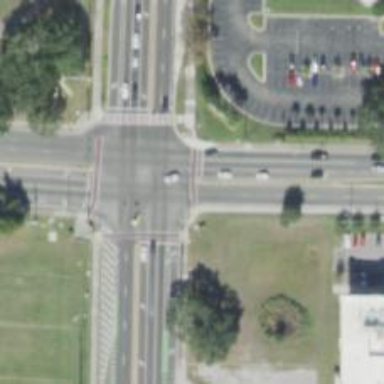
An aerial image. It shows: Marked road crossing with line markings.